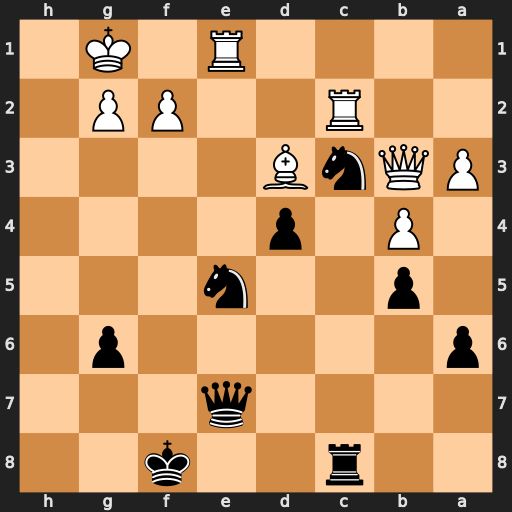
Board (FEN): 2r2k2/4q3/p5p1/1p2n3/1P1p4/PQnB4/2R2PP1/4R1K1
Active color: b
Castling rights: -
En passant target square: -
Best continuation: Nf3+ gxf3 Qxe1+